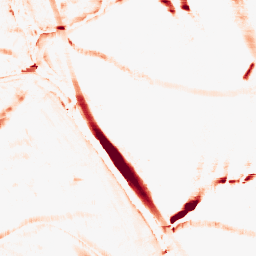
Category: morphological
Decomposition family: morphological_rect
Decomposition parameters: operation: opening
width: 20
height: 10
Upsampling method: sinc_blackman
Upsampling parameters: scale: 4
kernel_size: 16
Upsampling scale: 4